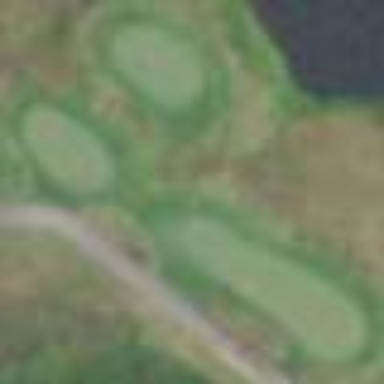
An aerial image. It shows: Rough grassy area used for golf.